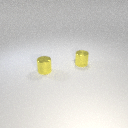
small yellow metal cylinder behind small yellow metal cylinder